Chest X-ray:
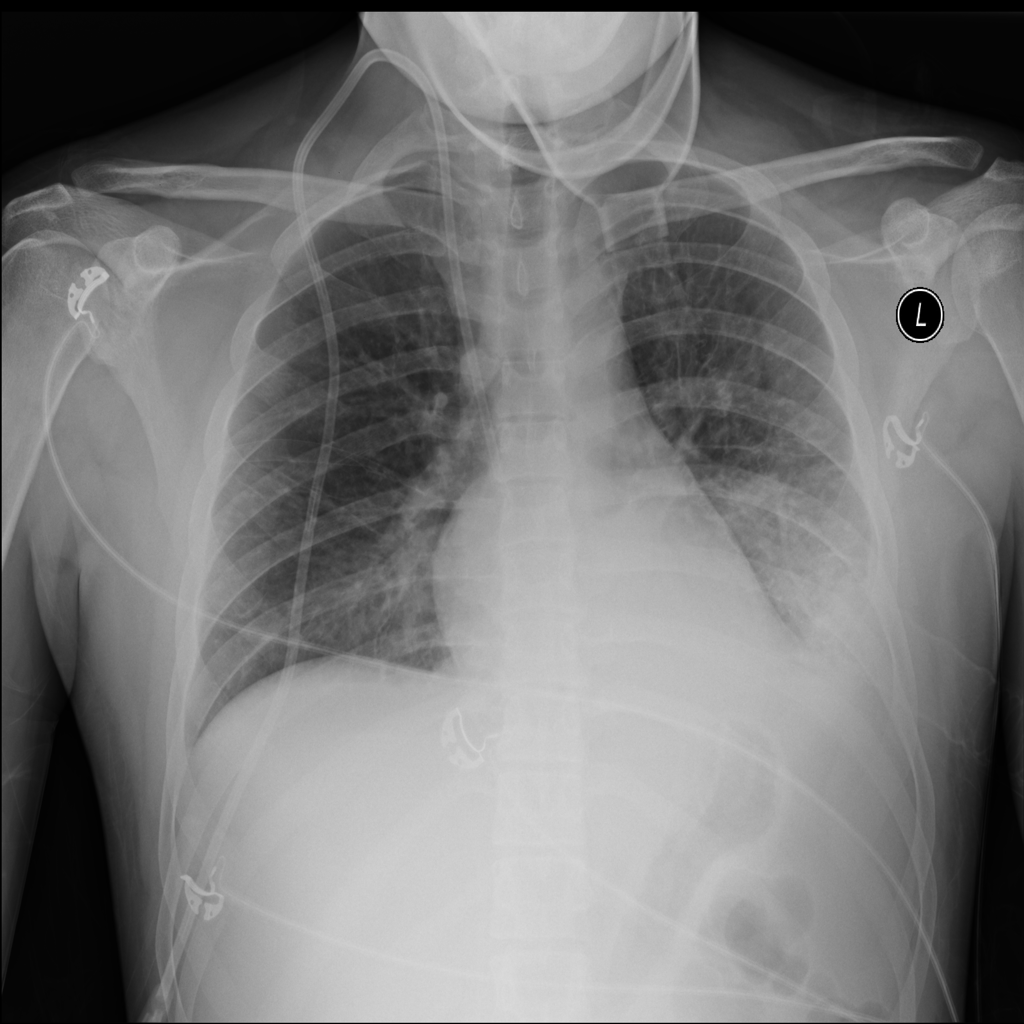
Findings: Consolidation, Effusion, Nodule
No abnormal finding: no